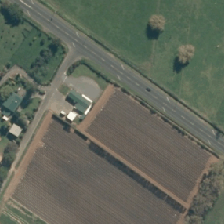
Land cover: shortrotation_cropland